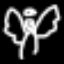
Label: angel